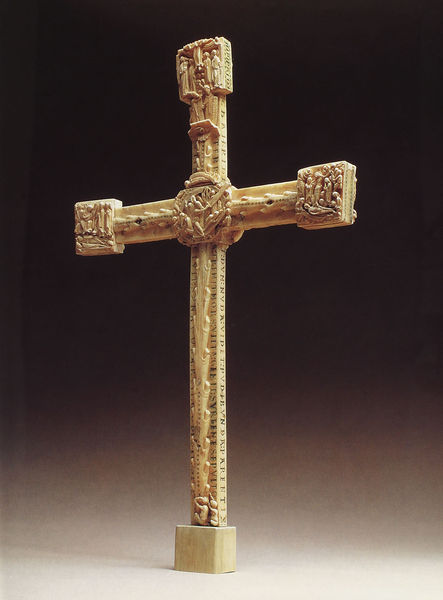
Titel: The Cloisters Cross (Klosterkreuz) , Kreuz aus Bury St. Edmunds
Institution: New York, The Metropolitan Museum of  Art
Schlagwörter: blätter, weiß, menschen, braun, holz, mitte, symbol, ornament, sockel, stehen, gold, drei, pflanze, relief, bein, schrift, farbe, figuren, inschrift, schmal, aufrecht, floral, ornamente, foto, manchette, kreuz, schnitzerei, ecken, quadrate, christus, jesus, kreuzigung, mittelalter, palmen, heilige, jünger, maria, reliquie, grablegung, schnitzereien, elfenbein, palm, relikt, exponat, kreizigung